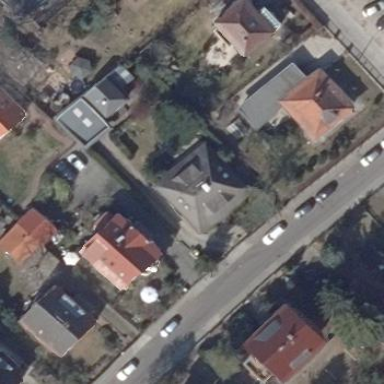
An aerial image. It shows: Hipped roof house.